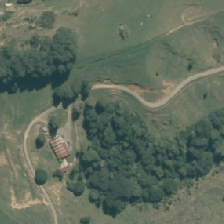
Land cover: indigenous_forest